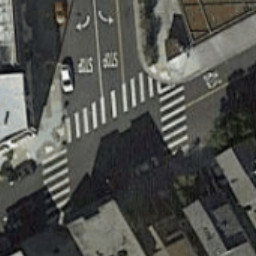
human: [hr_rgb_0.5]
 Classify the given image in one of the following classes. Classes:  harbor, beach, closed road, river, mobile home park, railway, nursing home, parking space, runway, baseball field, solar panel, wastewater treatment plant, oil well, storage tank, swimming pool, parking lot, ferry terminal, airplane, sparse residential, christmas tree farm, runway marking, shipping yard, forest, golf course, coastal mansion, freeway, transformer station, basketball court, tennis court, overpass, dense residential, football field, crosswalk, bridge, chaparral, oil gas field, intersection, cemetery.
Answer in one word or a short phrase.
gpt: crosswalk